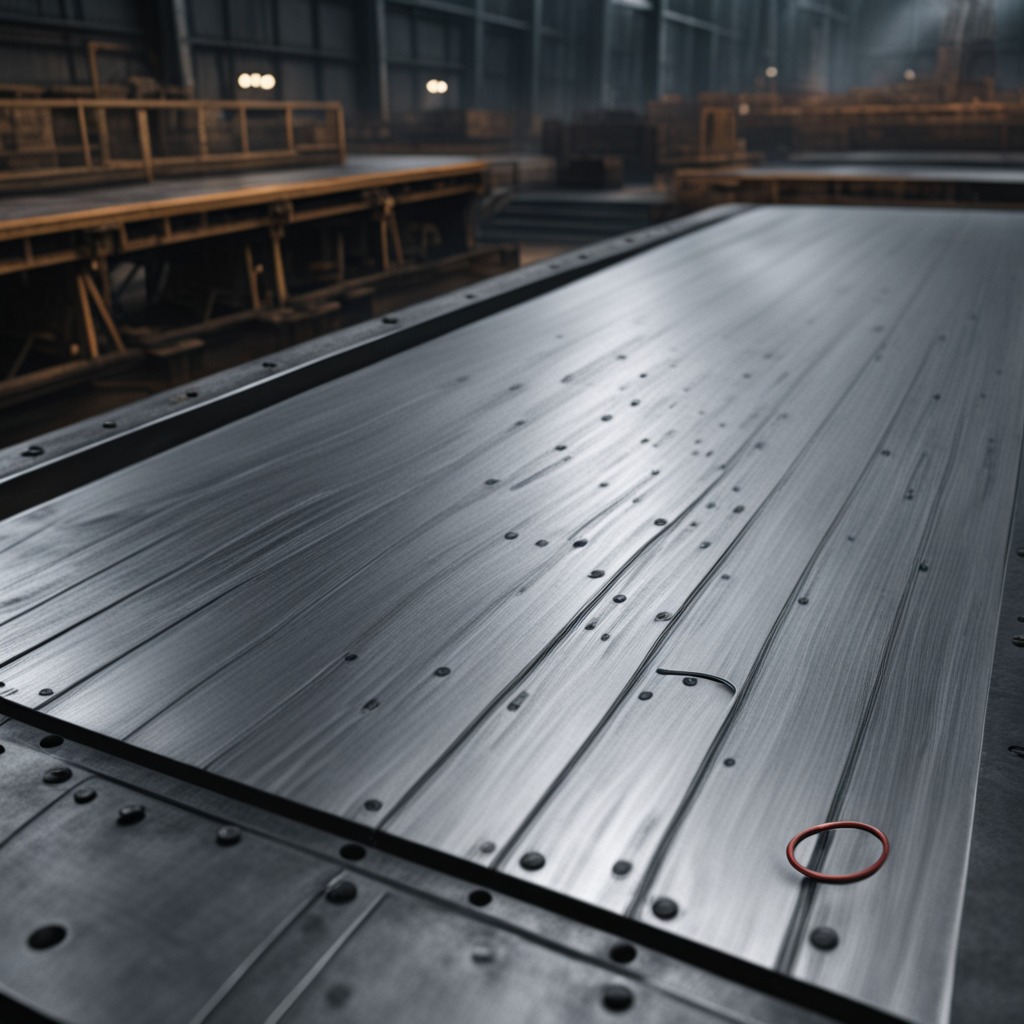
A rubber O-ring is lying on a cold steel table in a mining workshop.